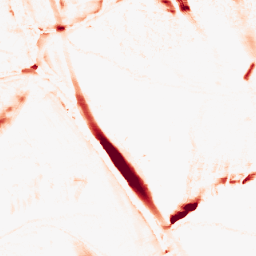
Category: morphological
Decomposition family: morphological_ellipse
Decomposition parameters: operation: opening
width: 10
height: 30
Upsampling method: bilinear
Upsampling parameters: scale: 8
Upsampling scale: 8